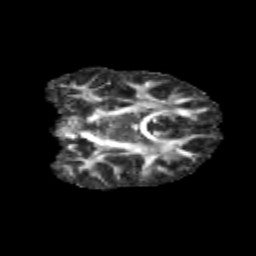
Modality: FA
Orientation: coronal
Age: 9
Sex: female
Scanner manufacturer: siemens
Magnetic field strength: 3 T
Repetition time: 3.8 s
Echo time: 0.07 s